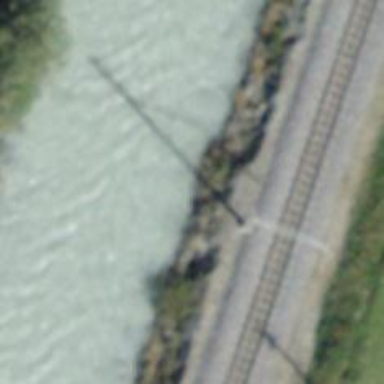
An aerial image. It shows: Catenary mast for power lines.